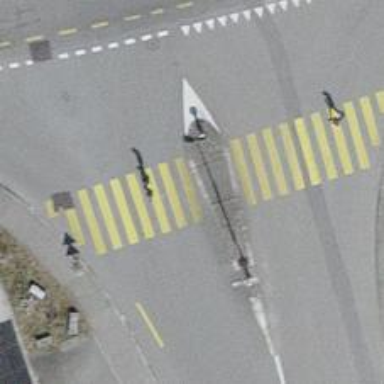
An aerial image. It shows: Uncontrolled zebra crossing with central island.